Aerial crown-view tile of a tropical tree (Barro Colorado Island, Panama), acquired 20250715:
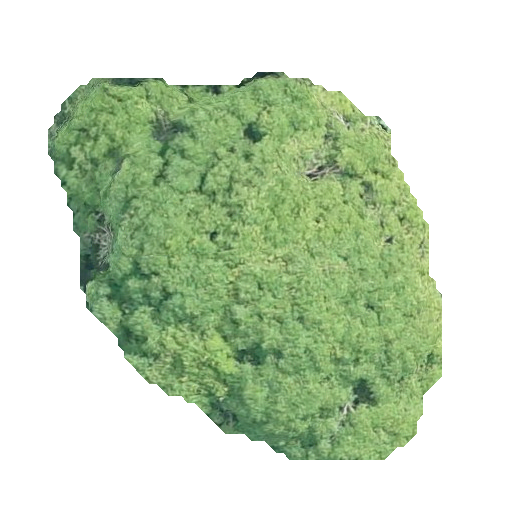
Species: Handroanthus guayacan
GBIF accepted scientific name: Handroanthus guayacan
Crown area: 169.518 m²